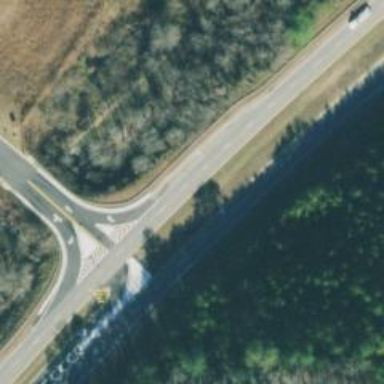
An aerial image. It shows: Asphalt trunk highway.